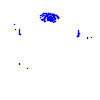
Particle: kaon